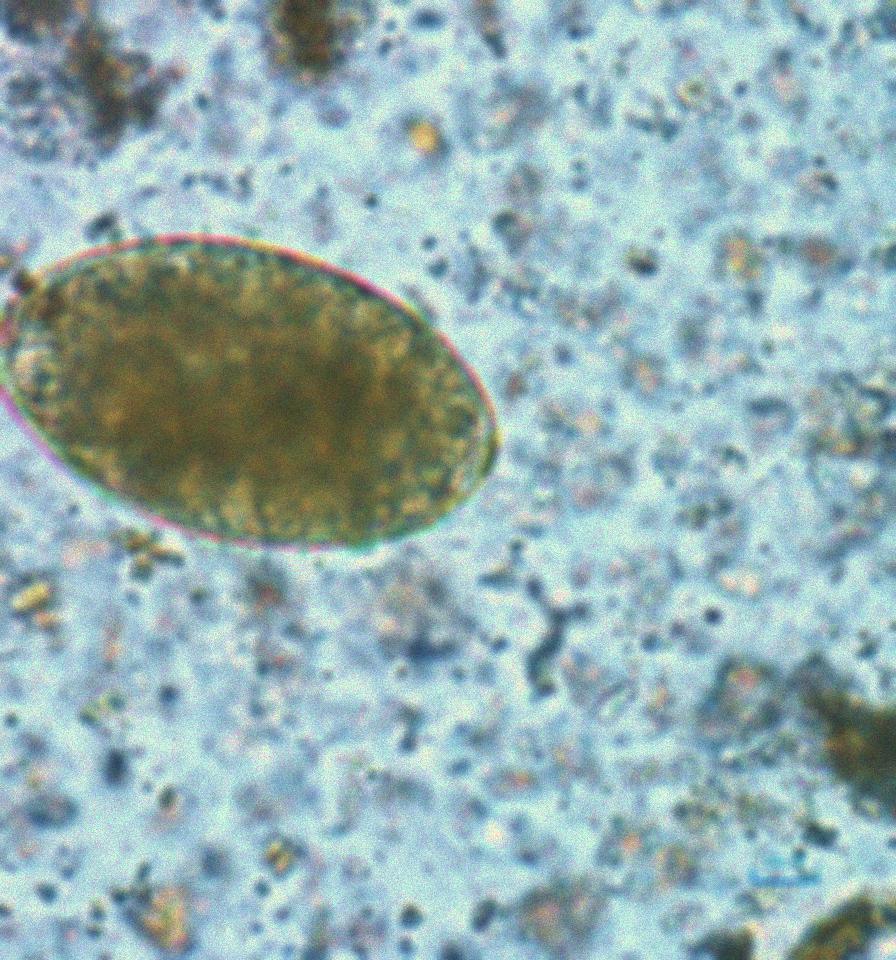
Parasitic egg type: Fasciolopsis buski